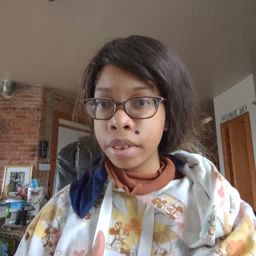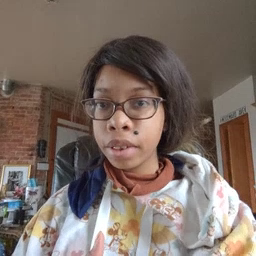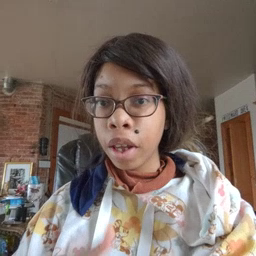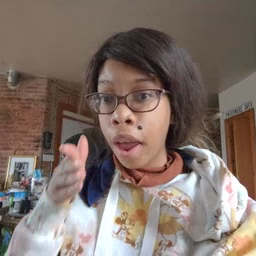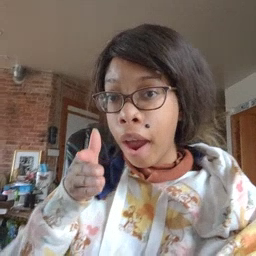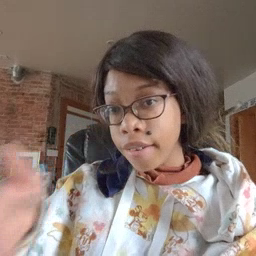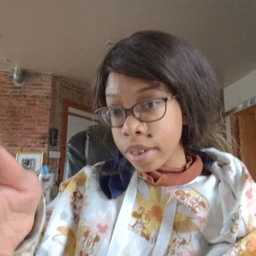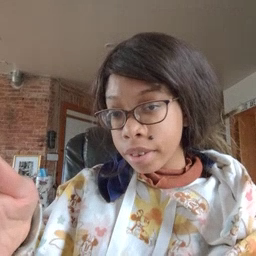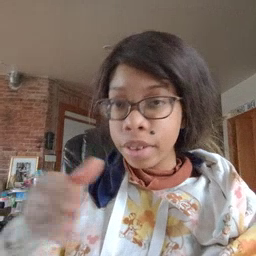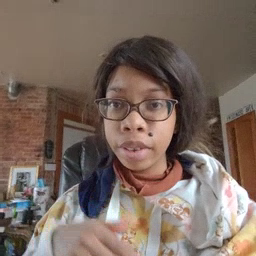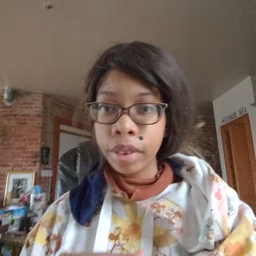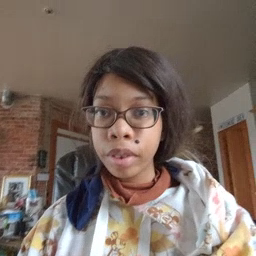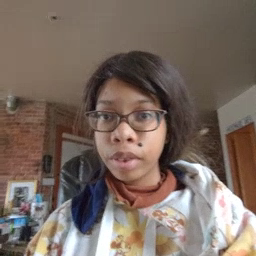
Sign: after